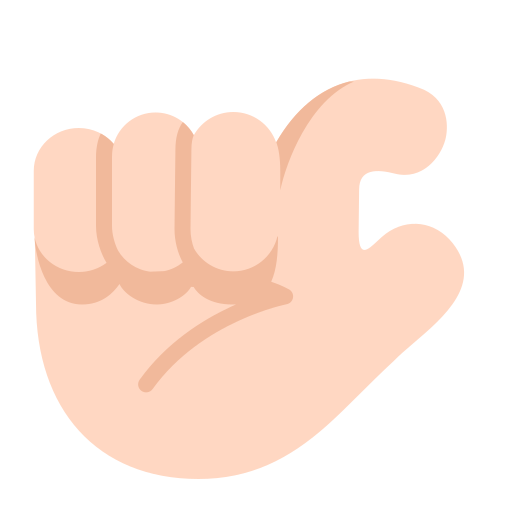
pinching hand flat light